Field crop: maize
Growth stage: 1
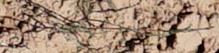
Species: lolium